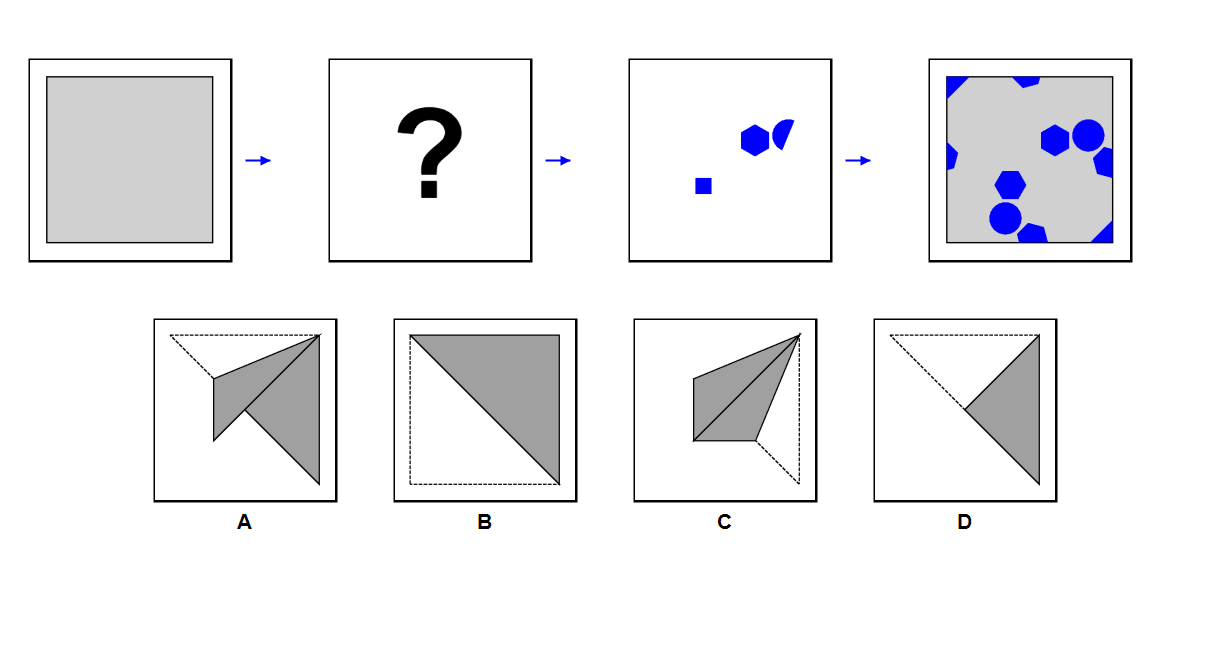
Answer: D